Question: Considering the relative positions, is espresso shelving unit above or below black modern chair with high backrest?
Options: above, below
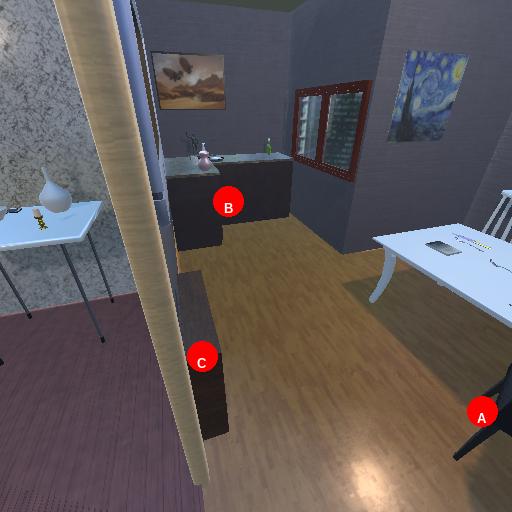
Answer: above